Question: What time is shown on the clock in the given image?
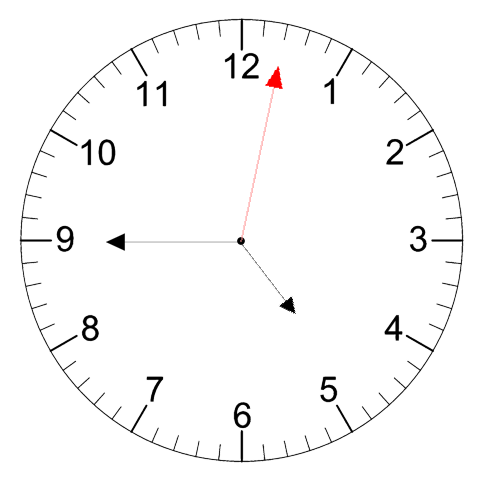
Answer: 04:45:02